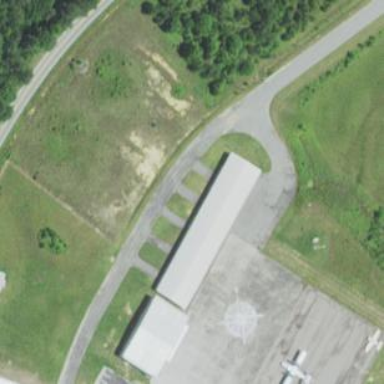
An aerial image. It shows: Hangar building at the airport.